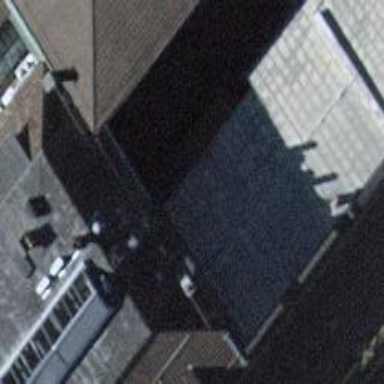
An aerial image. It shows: Pub.